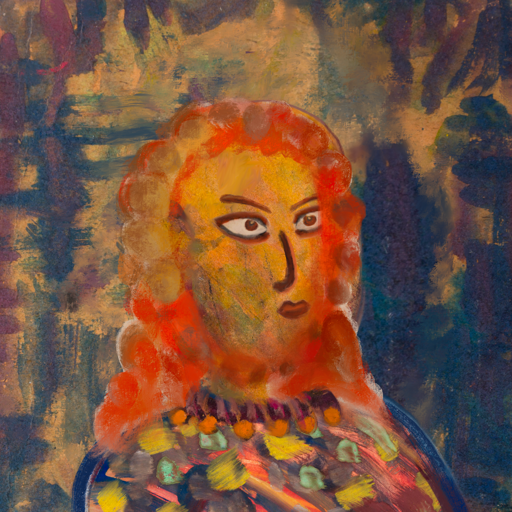
Background: InTheSun, Head And Neck Side: Gypsy_Mother, Face Side: Roy_Bahadur, Bust: Mother_And_Son_Mother, Hair Side: Rupkatha, Head Accessory: Blank, Second Necklace: Blank, Necklace: Doll, Baby: Blank